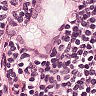
Metastatic tissue present: yes